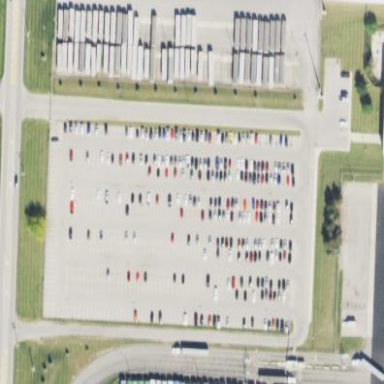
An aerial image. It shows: Parking area with surface.